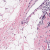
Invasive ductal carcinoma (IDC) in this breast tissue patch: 1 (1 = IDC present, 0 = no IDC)